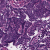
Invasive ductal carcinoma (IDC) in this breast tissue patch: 1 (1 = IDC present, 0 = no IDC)